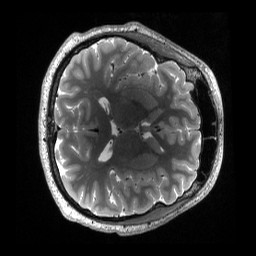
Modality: T2w
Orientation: axial
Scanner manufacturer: siemens
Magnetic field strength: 3 T
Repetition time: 3.2 s
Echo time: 0.563 s